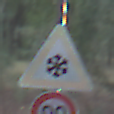
Verkehrszeichen: SchneeOderEisglaette
Zusatzzeichen unten: Geschwindigkeit90
Umgebung: Outdoor, Nature
Tageszeit: SunriseSunset
Wetter: NotSpecified
Licht: Natural
Jahreszeit: Autumn
Kontrast: MediumContrast